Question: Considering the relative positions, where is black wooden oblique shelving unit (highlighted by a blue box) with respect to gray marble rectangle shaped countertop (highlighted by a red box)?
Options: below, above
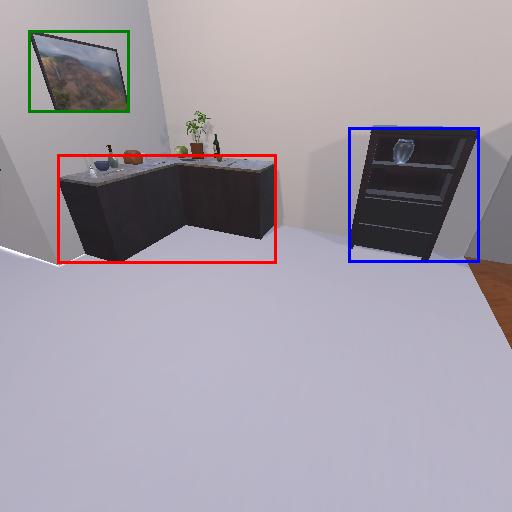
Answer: below